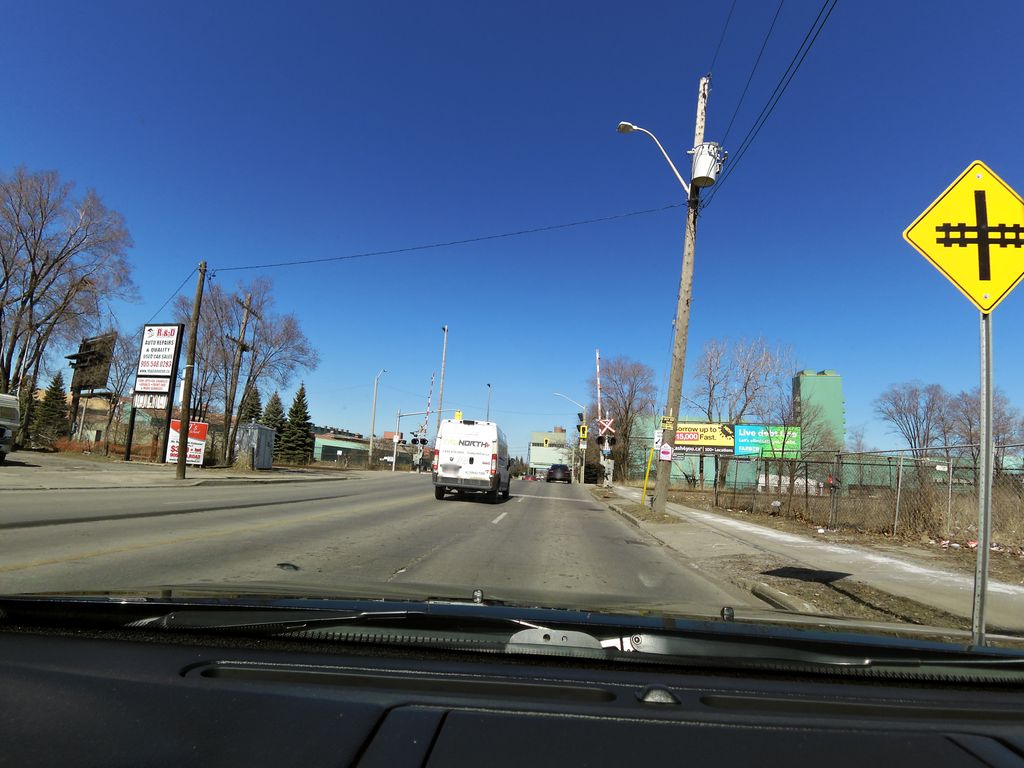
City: hamilton